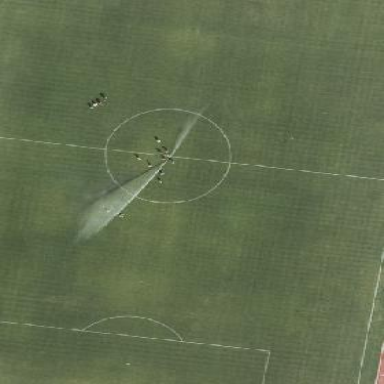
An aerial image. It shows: Soccer pitch with grass surface for leisure and sports.